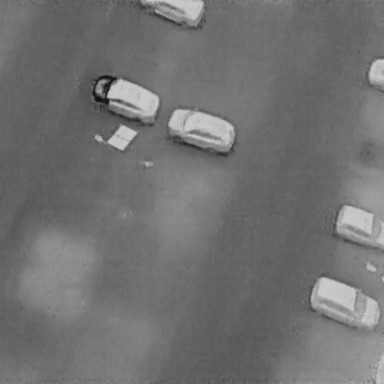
There are six Cars in the infrared image.